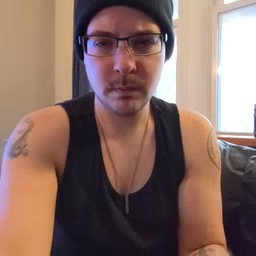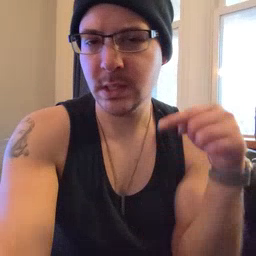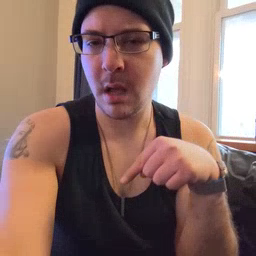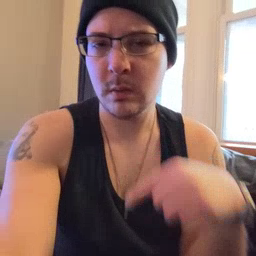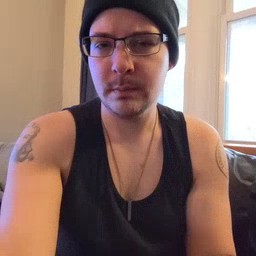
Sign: down